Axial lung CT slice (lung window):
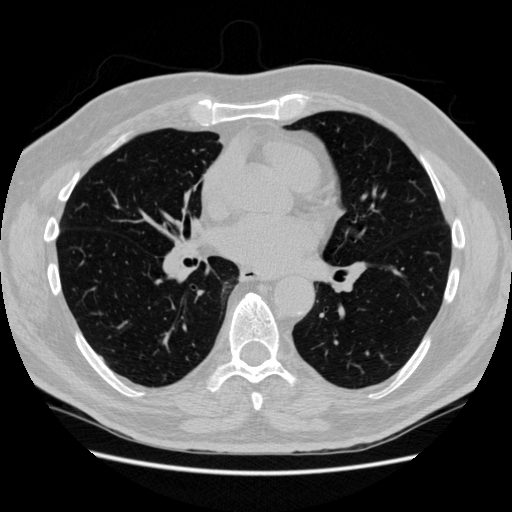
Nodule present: no